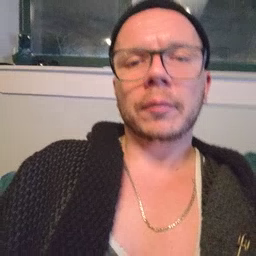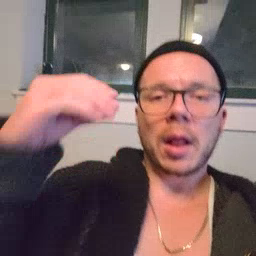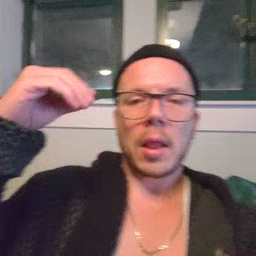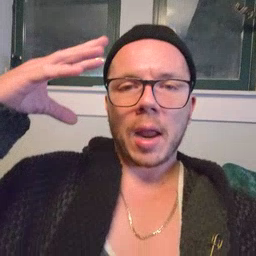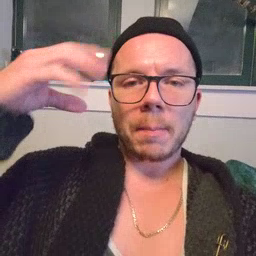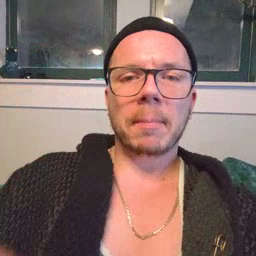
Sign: lamp